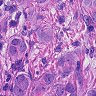
Metastatic tissue present: yes